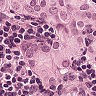
Metastatic tissue present: yes